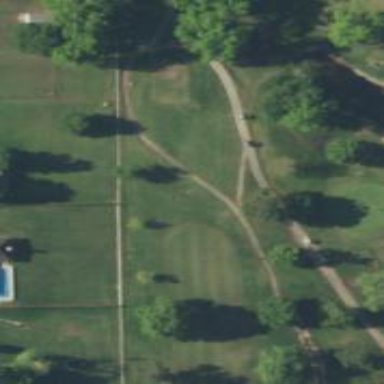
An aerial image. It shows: Pathway for golf carts.